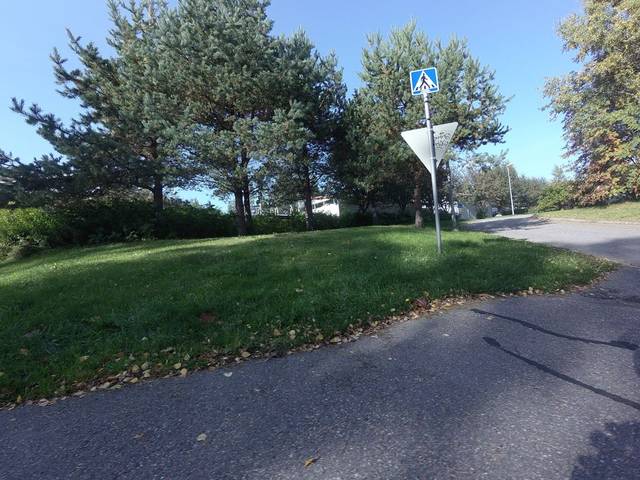
Region: Finland
Coordinates: 60.181, 24.669